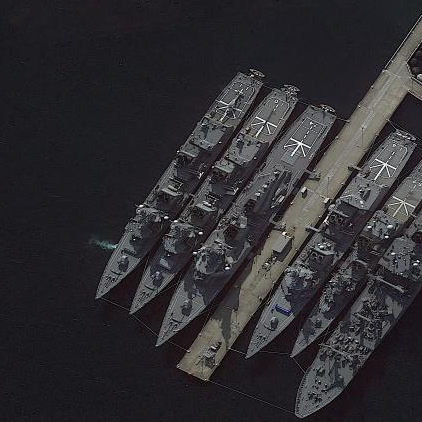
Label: cruiser